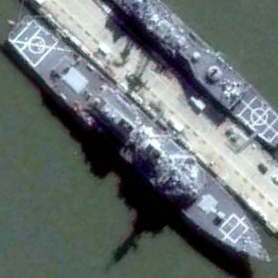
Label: destroyer